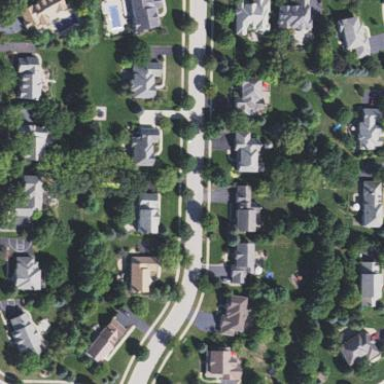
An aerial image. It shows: This residential area consists of single-family homes.